Question: I'm not sure how to explain this so I made an image which will help explaining the situation.
In this image the big black rectangle is my screen. and the amazing art you see is my wallpaper.
The green rectangle is my own application which is a transparent form.
I want to be able to copy the red rectangle and use it to do some stuff with like moving it to another location.
What I thought that was happening is that whatever is under my form was drawn on the canvas so I could just grab the rectangle from my canvas and save it as an image. Sadly it doesn't work like that.
Can anyone point me in the right direction?
Thanks in advance.
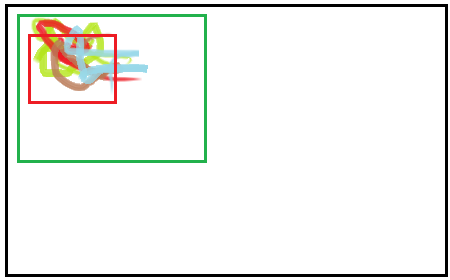
Answer: An easy way to aceive this would be to work with <URL>
using a semitransparent Bitmap with at least a value off 1 in the AlphaCannel to be able to catch mousevents easily. To make the window visible in the example I took a value of 10.
Usually I would take a GDI+ library to paint on the Bitmap, in the example here I tried to reach the goal with usual GDI routined an manipulation off the Alphacannel of the bitmap.
We keep two positions for MouseDown, depending on the button pressed to be able to implement diffent behaviour for the Left and the right mouse button.
As implemented here the left button would be used for painting, the right on for moving the window.
A keypress of enter, caught due to 'KeyPreview=true', will calculate the coordinates depending on Left/Top and the selection and copy the content using <URL>.
'''
unit Unit7;
interface
uses
Windows, Messages, SysUtils, Variants, Classes, Graphics, Controls, Forms,
Dialogs;
type
TForm7 = class(TForm)
procedure FormPaint(Sender: TObject);
procedure FormMouseDown(Sender: TObject; Button: TMouseButton; Shift: TShiftState; X, Y: Integer);
procedure FormMouseUp(Sender: TObject; Button: TMouseButton; Shift: TShiftState; X, Y: Integer);
procedure FormMouseMove(Sender: TObject; Shift: TShiftState; X, Y: Integer);
procedure FormCreate(Sender: TObject);
procedure FormKeyPress(Sender: TObject; var Key: Char);
private
{ Private-Deklarationen }
FDOWN: Boolean;
FMDX: Integer;
FMDY: Integer;
FStartX: Integer;
FStartY: Integer;
FEndX: Integer;
FEndY: Integer;
procedure GenSnapShot;
// procedure WMNCHitTest(var Message: TWMNCHitTest);message WM_NCHitTest;
public
{ Public-Deklarationen }
end;
var
Form7: TForm7;
implementation
{$R *.dfm}
type
pRGBQuadArray = ^TRGBQuadArray;
TRGBQuadArray = ARRAY [0 .. 0] OF TRGBQuad;
Procedure SetAlpha4Red(bmp: TBitMap);
var
pscanLine32: pRGBQuadArray;
i, j: Integer;
begin
for i := 0 to bmp.Height - 1 do
begin
pscanLine32 := bmp.Scanline[i];
for j := 0 to bmp.Width - 1 do
begin
if pscanLine32[j].rgbRed = 255 then
pscanLine32[j].rgbReserved := 255 // make red opaque
else
pscanLine32[j].rgbReserved := 10; // anything else transparent
end;
end;
end;
procedure TForm7.FormCreate(Sender: TObject);
begin
BorderStyle := bsNone;
KeyPreview := true;
end;
procedure TForm7.GenSnapShot;
var
DC: HDC;
BMP:TBitmap;
begin
DC := GetDC(0);
BMP:=TBitmap.Create;
try
BMP.Width := FEndX - FStartX;
BMP.Height := FEndY - FStartY;
Visible := false; // hide our window
BitBlt(BMP.Canvas.Handle,0,0,BMP.Width,BMP.Height,DC,Left + FStartX, Top + FStartY,srcCopy);
BMP.SaveToFile('C: emp\Test.bmp'); // hardcoded for testing
finally
Visible := true;
ReleaseDC(0, DC);
BMP.Free;
end;
end;
procedure TForm7.FormKeyPress(Sender: TObject; var Key: Char);
begin
if Key = #13 then
GenSnapShot;
end;
procedure TForm7.FormMouseDown(Sender: TObject; Button: TMouseButton; Shift: TShiftState; X, Y: Integer);
begin
if ssLeft in Shift then
begin
FDOWN := true;
FStartX := X;
FStartY := Y;
end
else if ssRight in Shift then
begin
FMDX := X;
FMDY := Y;
end;
end;
procedure TForm7.FormMouseMove(Sender: TObject; Shift: TShiftState; X, Y: Integer);
begin
if ssLeft in Shift then
begin
FEndX := X;
FEndY := Y;
Invalidate;
end
else if ssRight in Shift then
begin
Left := Left + X - FMDX;
Top := Top + Y - FMDY;
end;
end;
procedure TForm7.FormMouseUp(Sender: TObject; Button: TMouseButton; Shift: TShiftState; X, Y: Integer);
begin
FDOWN := False;
Invalidate;
end;
procedure TForm7.FormPaint(Sender: TObject);
const
C_Alpha = 1;
var
DestPoint, srcPoint: TPoint;
winSize: TSize;
DC: HDC;
blendfunc: BLENDFUNCTION;
Owner: HWnd;
curWinStyle: Integer;
exStyle: Dword;
BackImage: TBitMap;
xx, yy: Integer;
begin
DC := GetDC(0);
BackImage := TBitMap.Create;
BackImage.PixelFormat := pf32Bit;
BackImage.Width := Width;
BackImage.Height := Height;
BackImage.Canvas.Brush.Color := clBlack;
BackImage.Canvas.FillRect(Rect(0, 0, Width, Height));
BackImage.Canvas.Pen.Color := clRed;
// if FDown then
begin
if FStartX > FEndX then
xx := FEndX
else
xx := FStartX;
if FStartY > FEndY then
yy := FEndY
else
yy := FStartY;
Canvas.Brush.Style := bsClear;
BackImage.Canvas.Rectangle(xx, yy, FEndX, FEndY);
SetAlpha4Red(BackImage);
end;
try
winSize.cx := Width;
winSize.cy := Height;
srcPoint.X := 0;
srcPoint.Y := 0;
DestPoint := BoundsRect.TopLeft;
exStyle := GetWindowLongA(handle, GWL_EXSTYLE);
if (exStyle and WS_EX_LAYERED = 0) then
SetWindowLong(handle, GWL_EXSTYLE, (exStyle or WS_EX_LAYERED));
With blendfunc do
begin
AlphaFormat := 1;
BlendFlags := 0;
BlendOp := AC_SRC_OVER;
SourceConstantAlpha := 255 - C_Alpha;
end;
UpdateLayeredWindow(handle, DC, @DestPoint, @winSize, BackImage.Canvas.handle, @srcPoint, clBlack, @blendfunc, 2);
finally
ReleaseDC(0, DC);
BackImage.Free;
end;
end;
end.
'''
Program in action:

and the captured result: